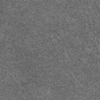
Label: dusty